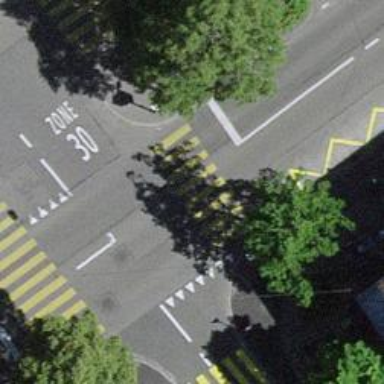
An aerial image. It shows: Road with traffic signals controlling the flow of traffic.